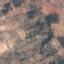
Land use / land cover: PermanentCrop